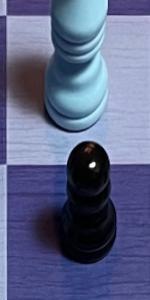
Label: Pawn_Black